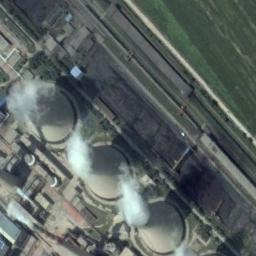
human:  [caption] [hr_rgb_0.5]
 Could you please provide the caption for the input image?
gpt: The thermal power station is next to some buildings with white mist above .

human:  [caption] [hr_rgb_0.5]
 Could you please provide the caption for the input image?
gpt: There are two thermal power stations, and the left one is emitting smoke .

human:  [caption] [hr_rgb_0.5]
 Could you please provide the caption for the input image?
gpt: Many buildings are near the thermal power station .

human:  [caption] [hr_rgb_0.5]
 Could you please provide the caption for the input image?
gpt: Plant and machinery in a thermal power station with two steaming cooling towers .

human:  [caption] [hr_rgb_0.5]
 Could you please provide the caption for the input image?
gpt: There are three chimneys on the thermal power station .